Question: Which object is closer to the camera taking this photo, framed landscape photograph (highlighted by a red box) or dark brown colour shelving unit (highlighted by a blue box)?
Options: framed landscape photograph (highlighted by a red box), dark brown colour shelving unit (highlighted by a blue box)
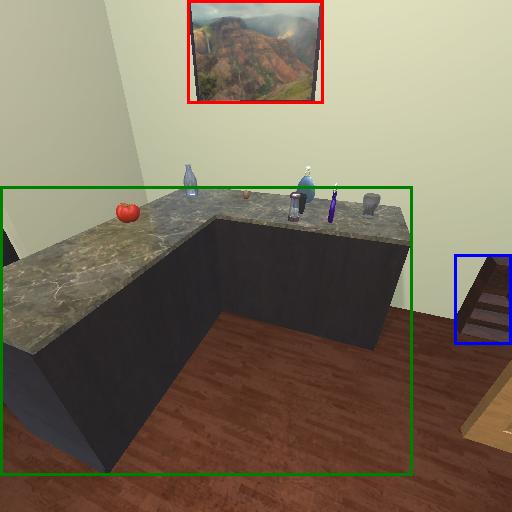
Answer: framed landscape photograph (highlighted by a red box)